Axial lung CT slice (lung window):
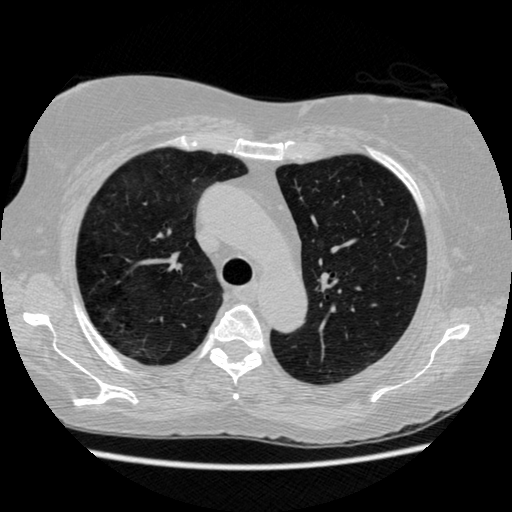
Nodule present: no